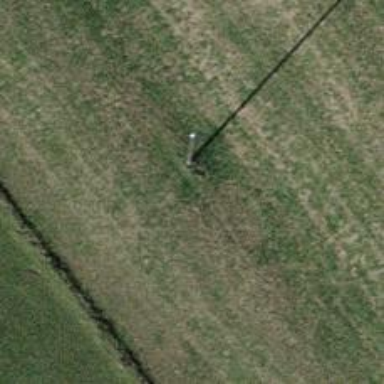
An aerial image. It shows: Power pole.